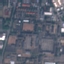
Label: Industrial